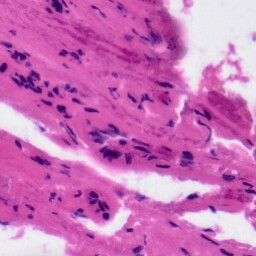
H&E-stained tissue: Tonsil